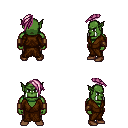
a pixel art fantasy rpg character, male body template, orc, green skin, brown robe, gold greaves, pink long mohawk hairstyle, leather bracers, brown shoes, four views (front, back, left, right), 2x2 character sprite sheet, small pixel art, hard edges, no anti-aliasing